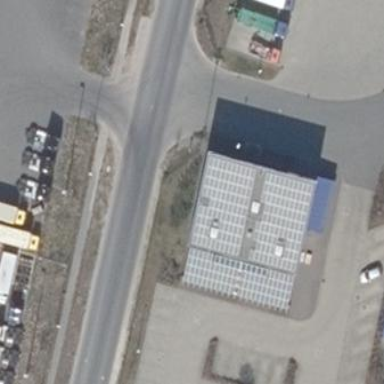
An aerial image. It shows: Commercial building with skillion roof shape.